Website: apple
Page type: address-validator
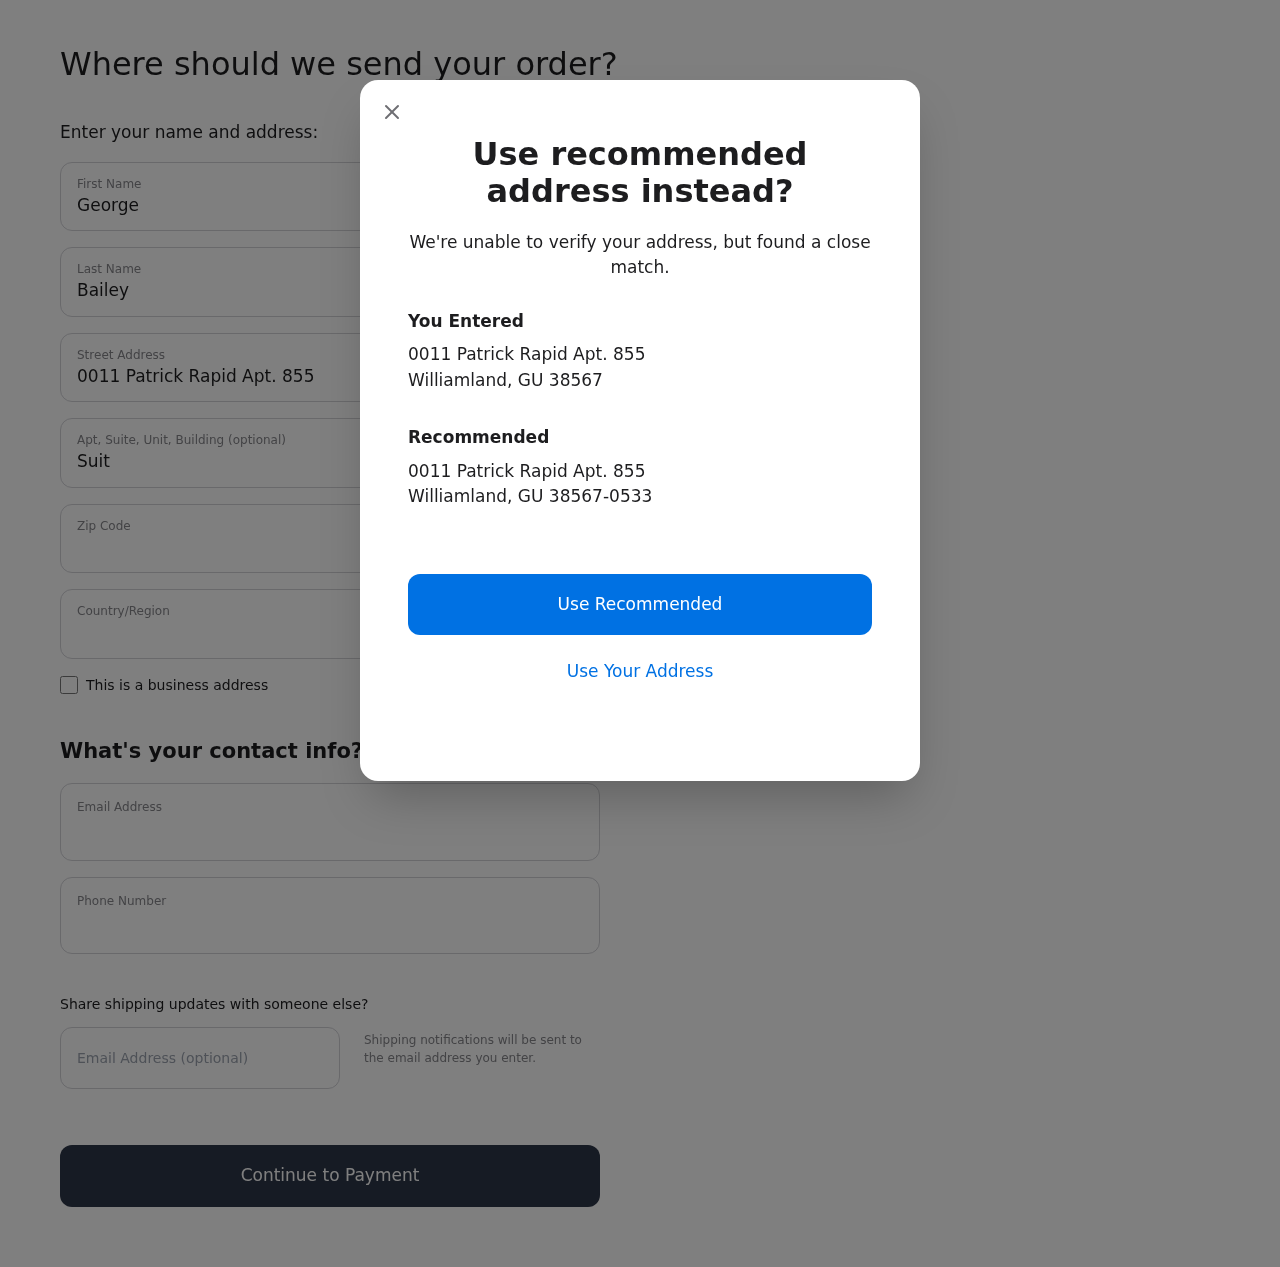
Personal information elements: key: PII_CITY
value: Williamland
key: PII_COUNTRY
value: United States
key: PII_EMAIL
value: georgebailey@yahoo.com
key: PII_FIRSTNAME
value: George
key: PII_GIFT_EMAIL
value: mary.johnson@yahoo.com
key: PII_LASTNAME
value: Bailey
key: PII_PHONE
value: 2456408756
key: PII_POSTCODE
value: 38567
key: PII_POSTCODE_FULL
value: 38567-0533
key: PII_STATE_ABBR
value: GU
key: PII_STREET
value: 0011 Patrick Rapid Apt. 855
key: PII_STREET2
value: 0011 Patrick Rapid Apt. 855
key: PII_STREET2
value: Suite 082
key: PII_CITY2
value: Williamland
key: PII_STATE_ABBR2
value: GU